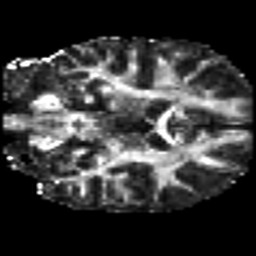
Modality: FA
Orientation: coronal
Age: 25
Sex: female
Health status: healthy
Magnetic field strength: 3 T
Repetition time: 8.4 s
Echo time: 0.0926 s